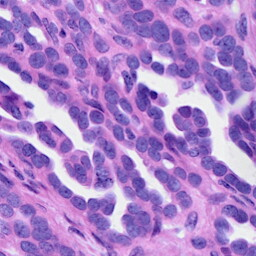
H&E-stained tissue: Ovarian